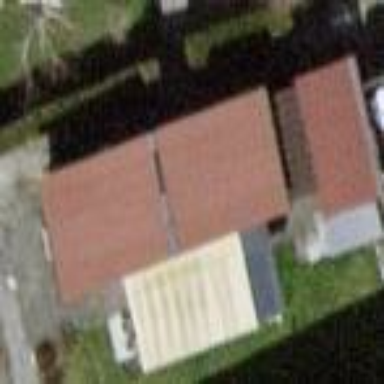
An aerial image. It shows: Static caravan building.